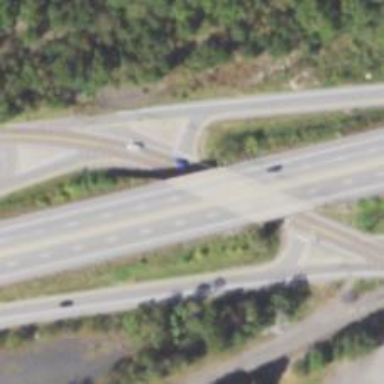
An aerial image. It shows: Primary highway bridge on expressway.